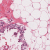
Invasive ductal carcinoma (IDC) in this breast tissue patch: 0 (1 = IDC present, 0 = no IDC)